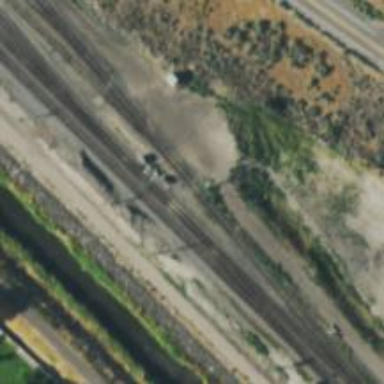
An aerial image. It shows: Railway signal.